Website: home-depot
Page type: customer-info-address
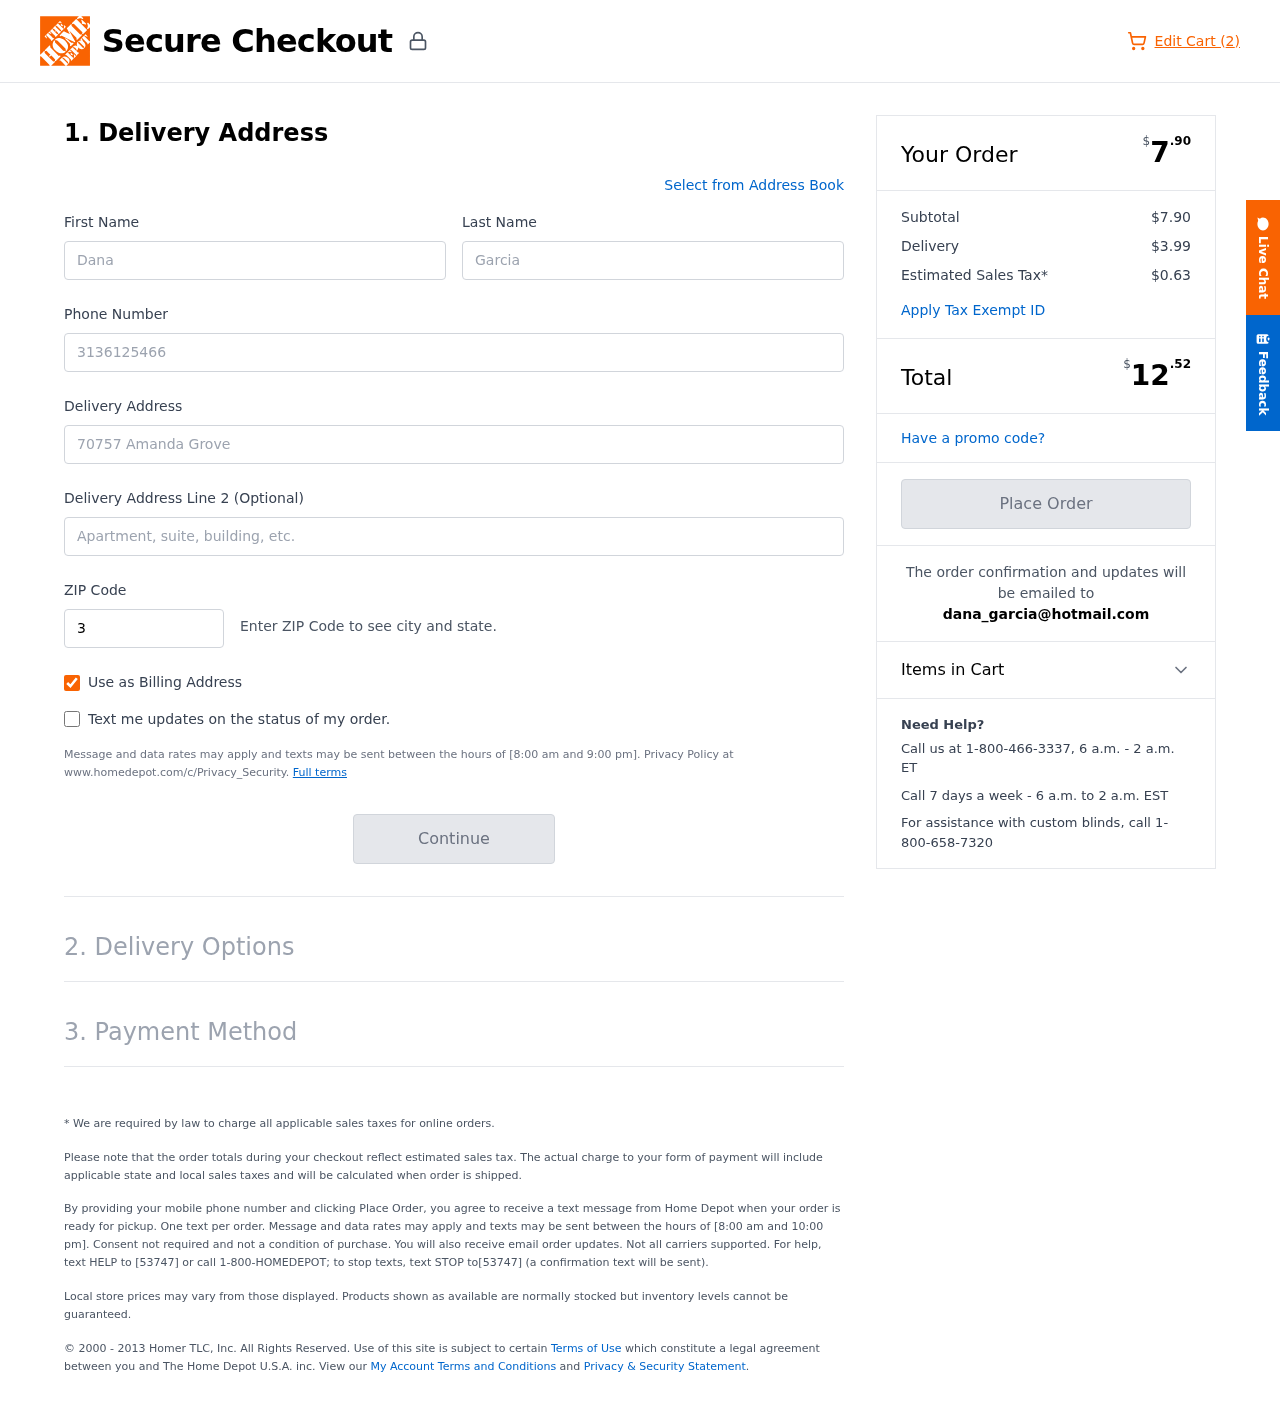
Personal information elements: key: PII_EMAIL
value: dana_garcia@hotmail.com
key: PII_FIRSTNAME
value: Dana
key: PII_LASTNAME
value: Garcia
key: PII_PHONE
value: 3136125466
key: PII_POSTCODE
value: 35342
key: PII_STREET
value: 70757 Amanda Grove
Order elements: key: ORDER_NUM_ITEMS
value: Edit Cart (2)
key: ORDER_SUBTOTAL_HEADER
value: $7.90
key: ORDER_SUBTOTAL
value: $7.90
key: ORDER_SHIPPING_COST
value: $3.99
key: ORDER_TAX
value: $0.63
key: ORDER_TOTAL2
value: $12.52